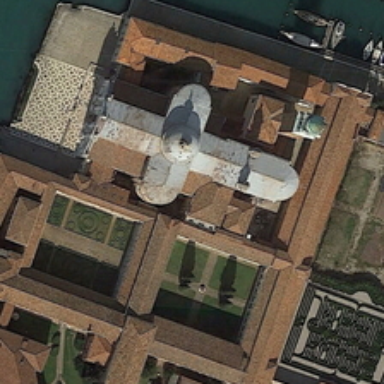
A red church with a white cross in top is near a river with boats .